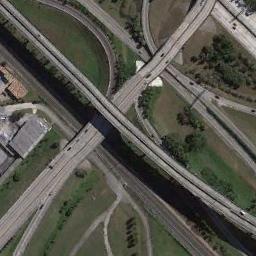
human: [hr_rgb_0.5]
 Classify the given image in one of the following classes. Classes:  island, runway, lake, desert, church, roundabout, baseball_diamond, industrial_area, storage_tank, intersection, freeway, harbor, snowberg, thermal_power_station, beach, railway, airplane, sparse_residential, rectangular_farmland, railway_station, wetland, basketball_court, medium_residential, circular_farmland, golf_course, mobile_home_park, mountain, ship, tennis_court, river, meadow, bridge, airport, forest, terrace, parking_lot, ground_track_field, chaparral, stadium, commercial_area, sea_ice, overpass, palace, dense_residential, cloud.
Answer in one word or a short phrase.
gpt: overpass